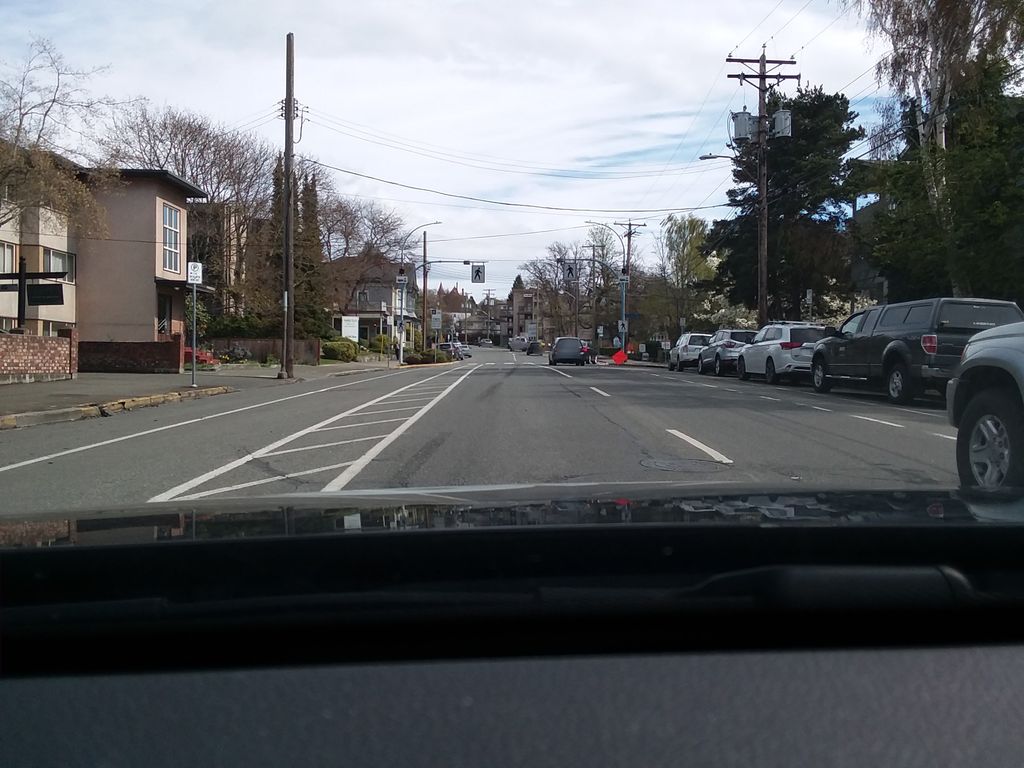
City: victoria